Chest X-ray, PA view. Patient: 20 years old, sex M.
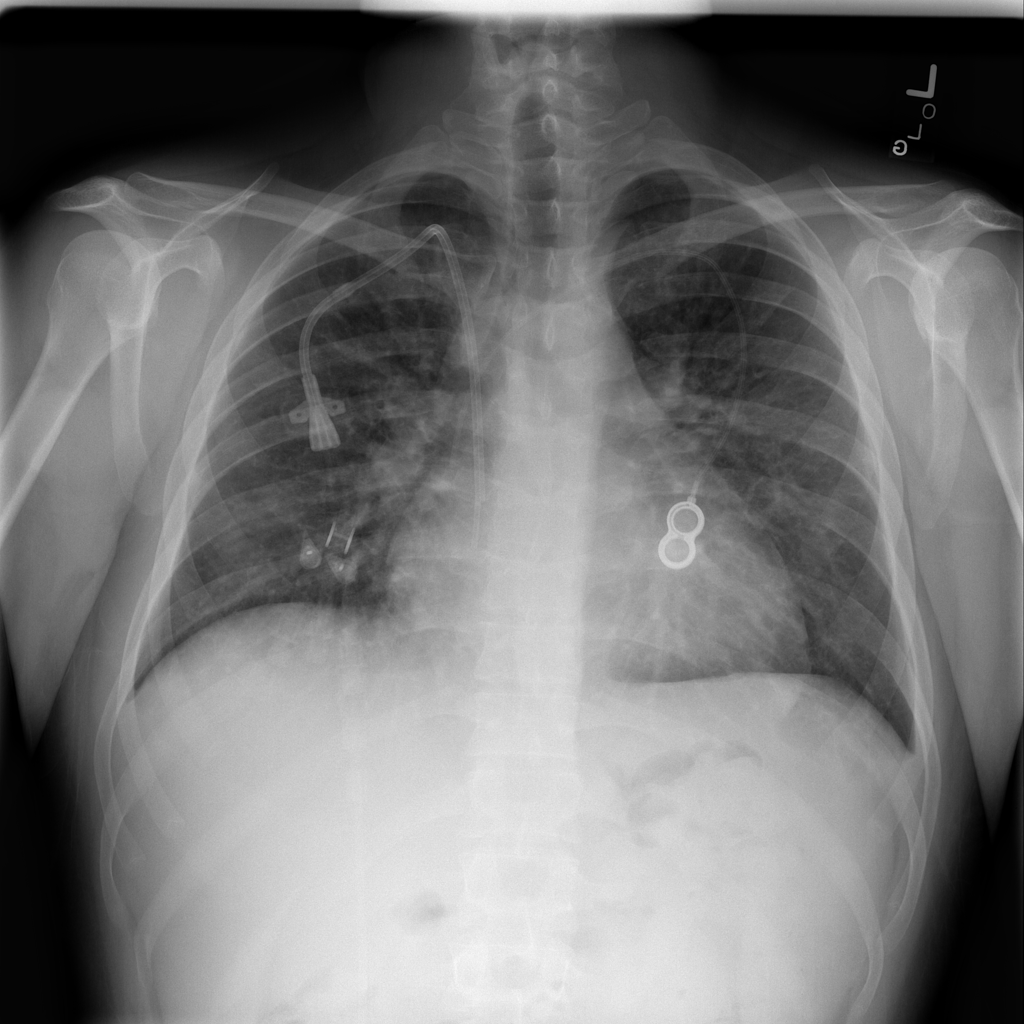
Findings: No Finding